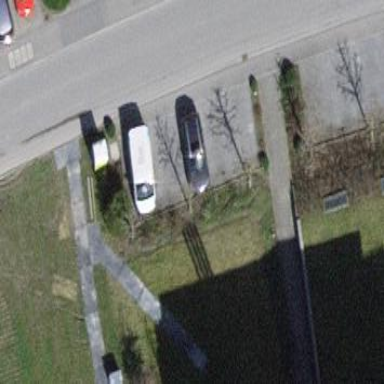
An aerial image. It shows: Parking available on the street side.